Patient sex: M
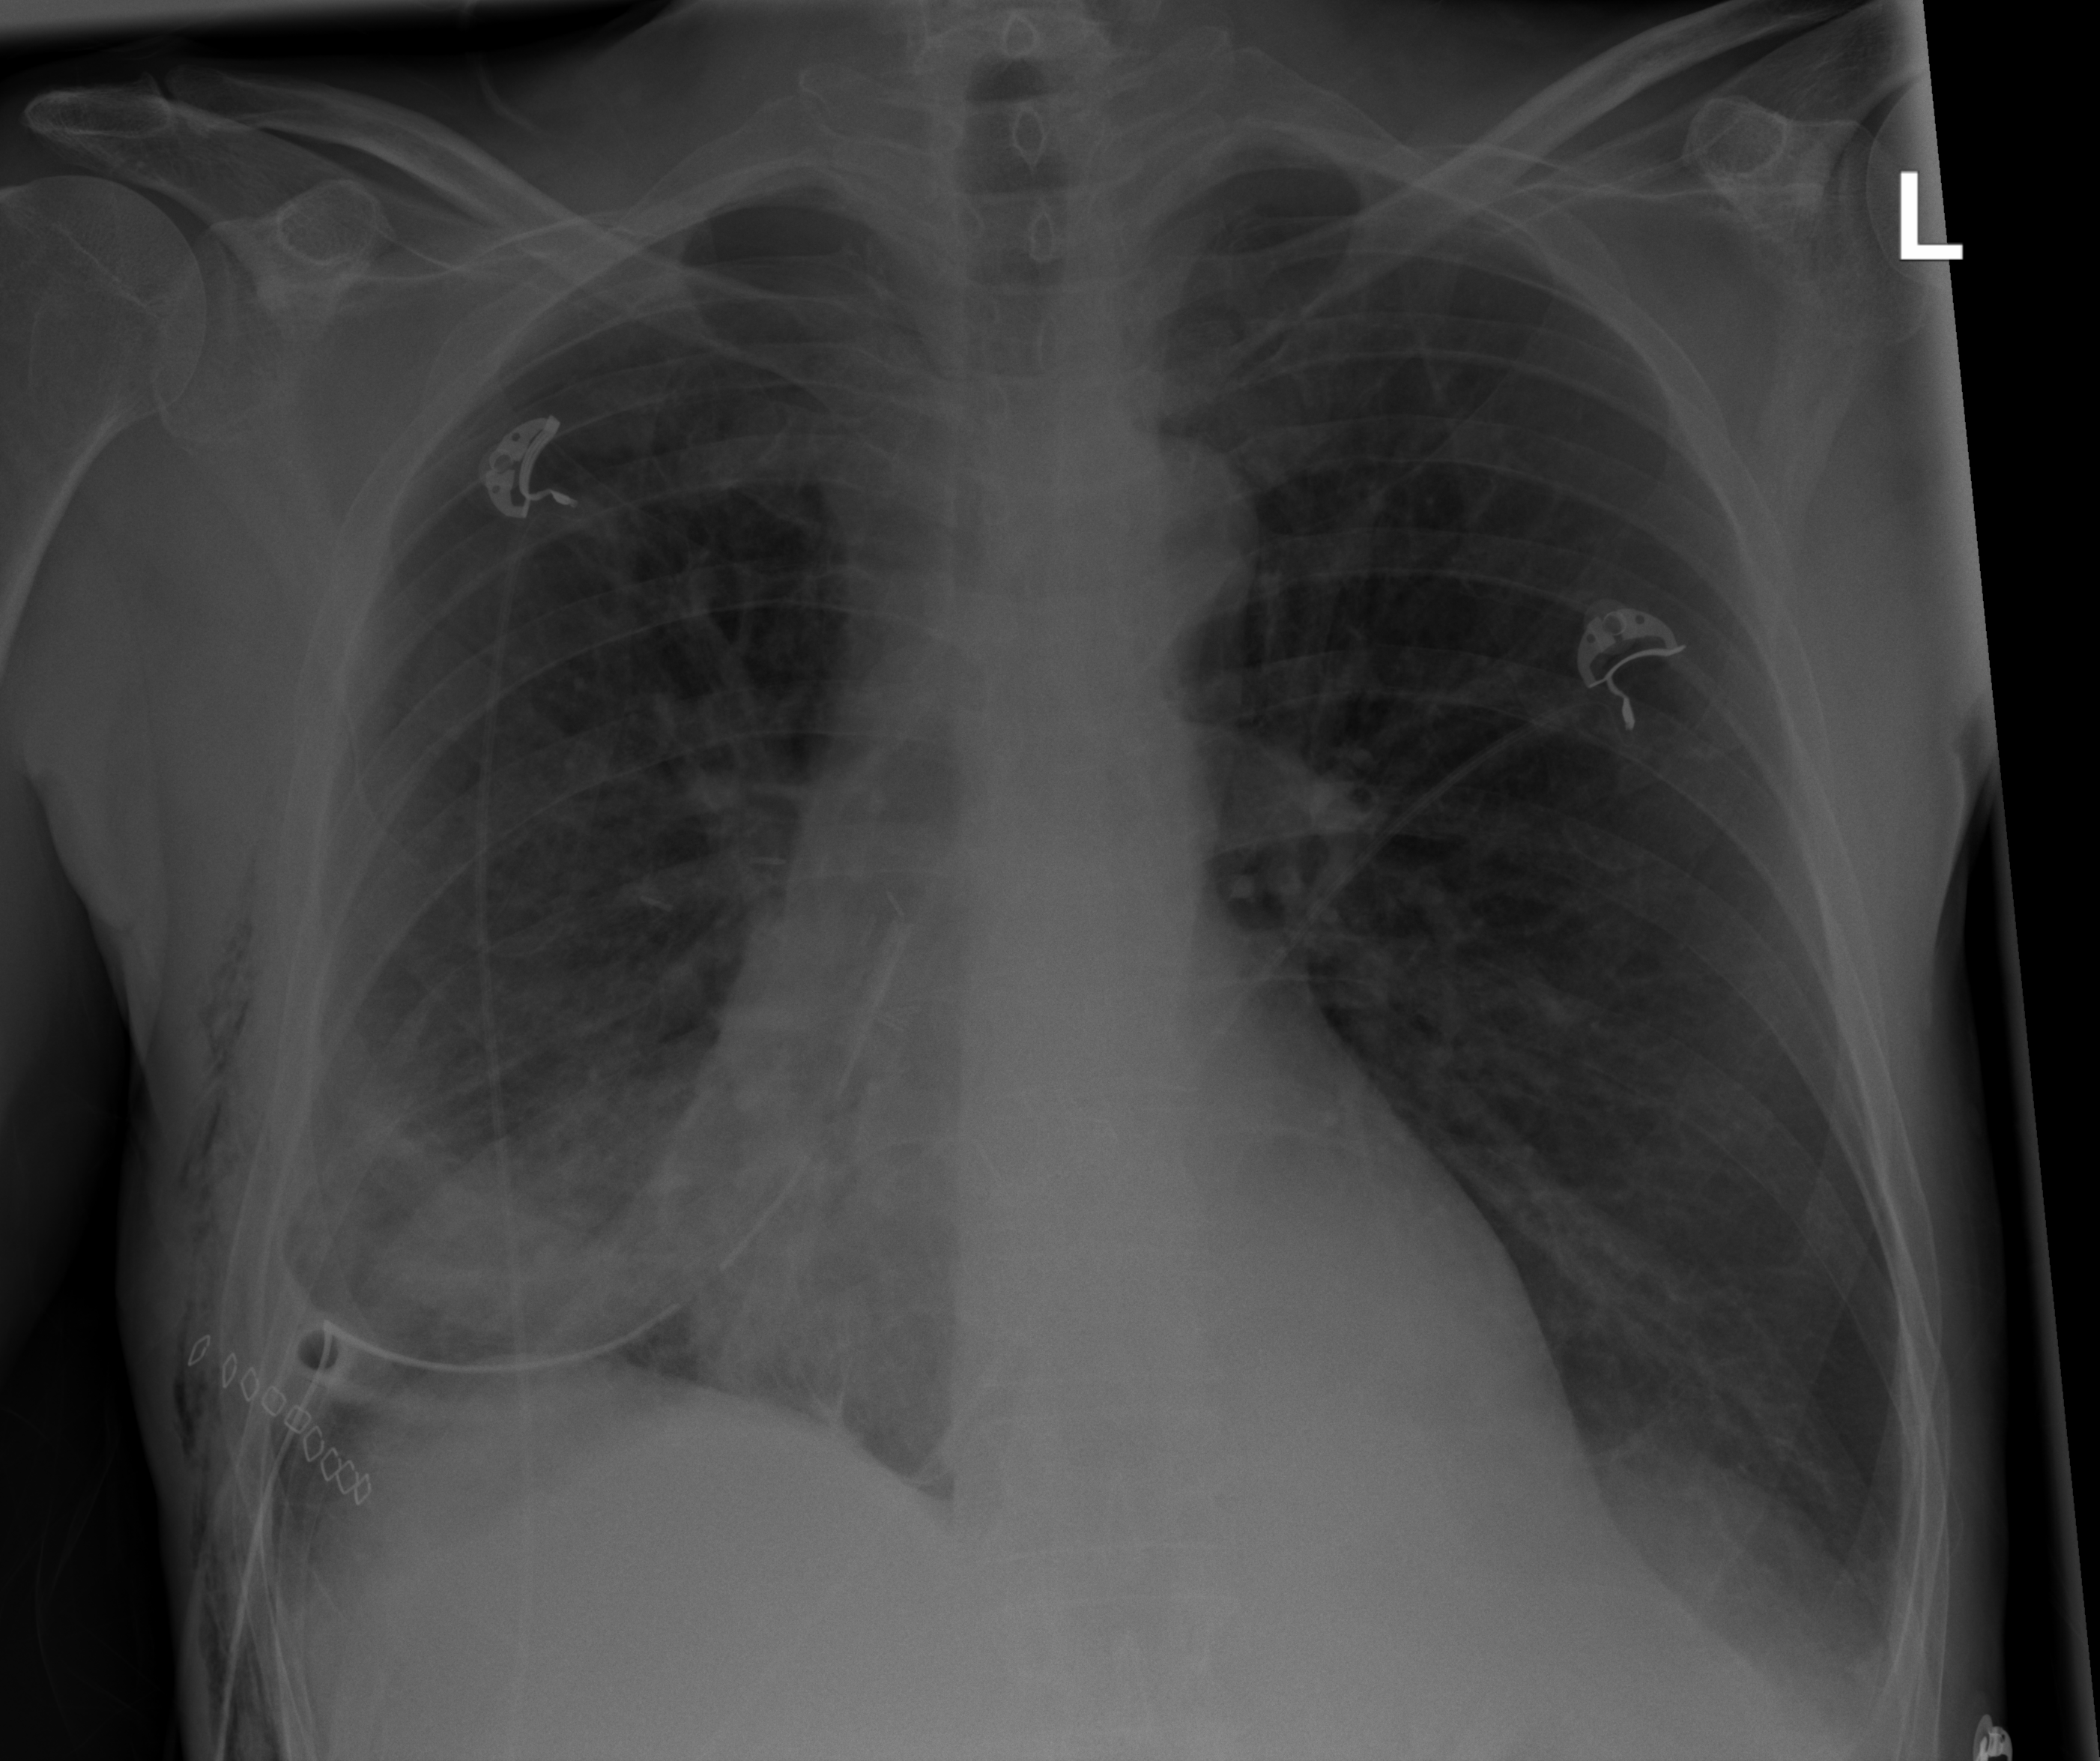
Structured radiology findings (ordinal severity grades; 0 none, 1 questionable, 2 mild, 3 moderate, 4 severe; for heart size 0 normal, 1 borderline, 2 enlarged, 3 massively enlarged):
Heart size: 0
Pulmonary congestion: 0
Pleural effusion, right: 0
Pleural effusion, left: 2
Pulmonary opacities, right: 0
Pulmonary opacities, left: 0
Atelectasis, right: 2
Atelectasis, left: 0